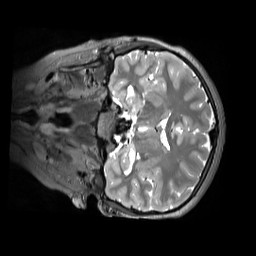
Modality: T2w
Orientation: coronal
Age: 12
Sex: male
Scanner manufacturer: siemens
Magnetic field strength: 3 T
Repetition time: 3.2 s
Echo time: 0.408 s